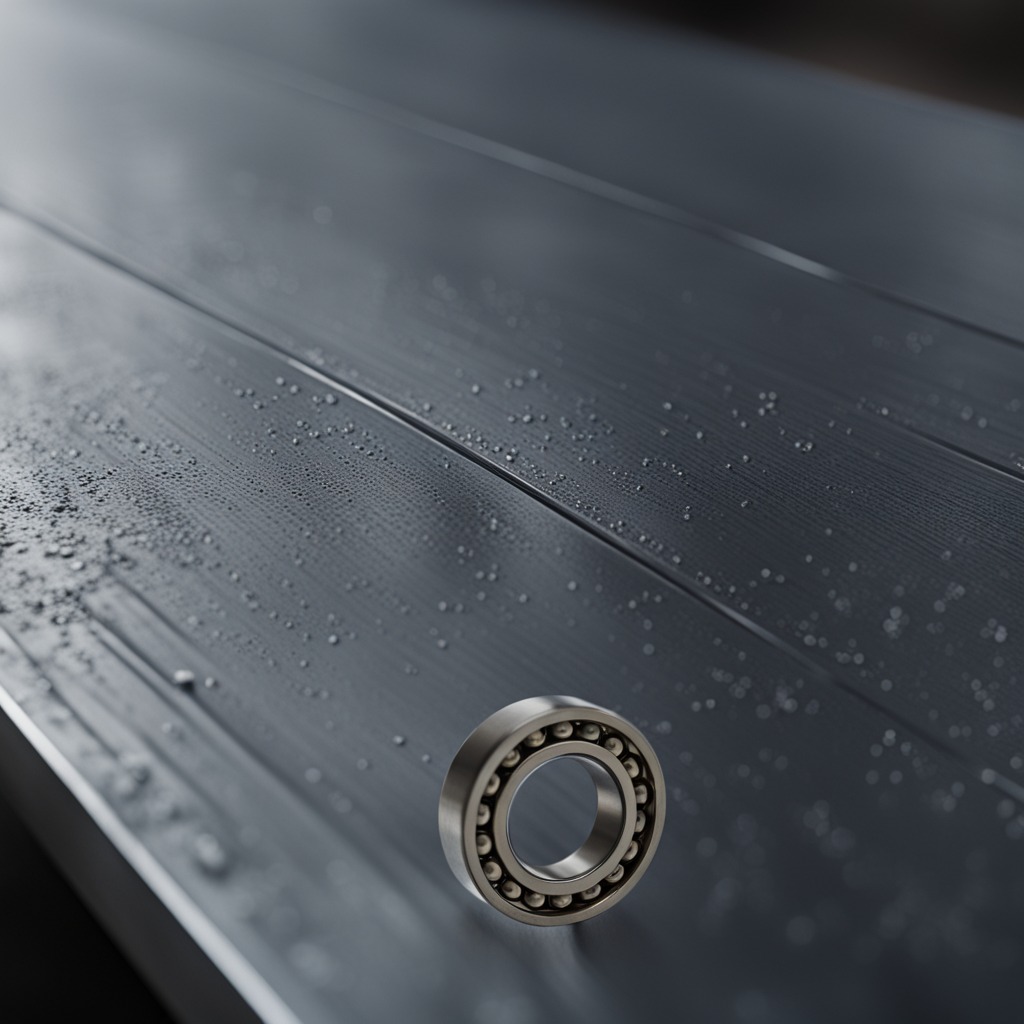
A metal ball bearing is lying on the cold steel table in a mining workshop.